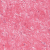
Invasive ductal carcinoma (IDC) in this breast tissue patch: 0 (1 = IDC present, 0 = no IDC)